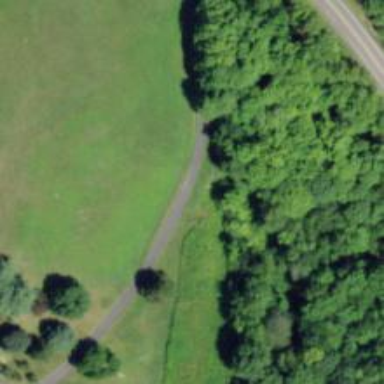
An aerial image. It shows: Driveway.